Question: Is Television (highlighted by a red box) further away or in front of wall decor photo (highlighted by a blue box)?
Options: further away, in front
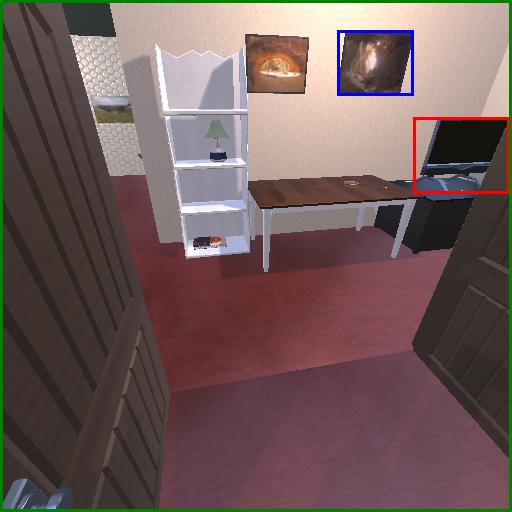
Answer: further away